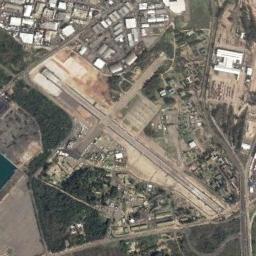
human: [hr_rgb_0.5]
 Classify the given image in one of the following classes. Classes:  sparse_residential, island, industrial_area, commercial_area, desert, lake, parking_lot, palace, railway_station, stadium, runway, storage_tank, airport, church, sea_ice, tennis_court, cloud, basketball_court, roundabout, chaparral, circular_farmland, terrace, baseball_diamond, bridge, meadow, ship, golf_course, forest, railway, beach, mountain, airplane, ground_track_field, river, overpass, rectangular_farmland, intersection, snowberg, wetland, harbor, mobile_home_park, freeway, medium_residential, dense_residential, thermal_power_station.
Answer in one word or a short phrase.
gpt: airport